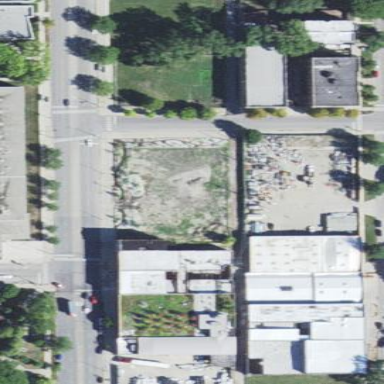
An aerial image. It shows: Brownfield site.